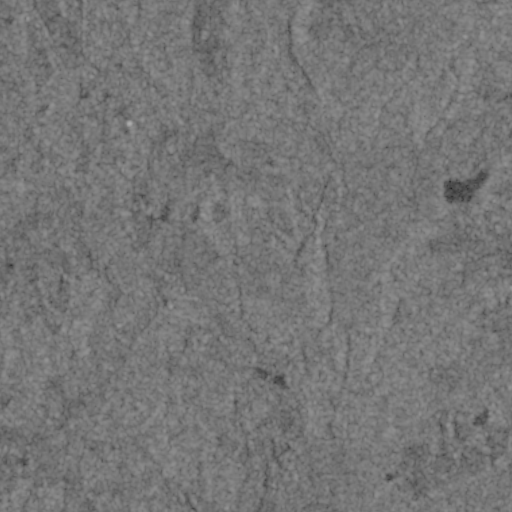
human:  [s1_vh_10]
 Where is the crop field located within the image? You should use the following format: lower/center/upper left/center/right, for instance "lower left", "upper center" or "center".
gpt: The crop field is located in the center right of the image.
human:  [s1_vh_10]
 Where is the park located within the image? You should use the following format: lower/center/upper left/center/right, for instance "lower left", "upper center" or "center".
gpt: The park is located in the center right of the image.
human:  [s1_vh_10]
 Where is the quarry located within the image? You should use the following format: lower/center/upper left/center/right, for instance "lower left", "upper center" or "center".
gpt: There is no quarry in the image.

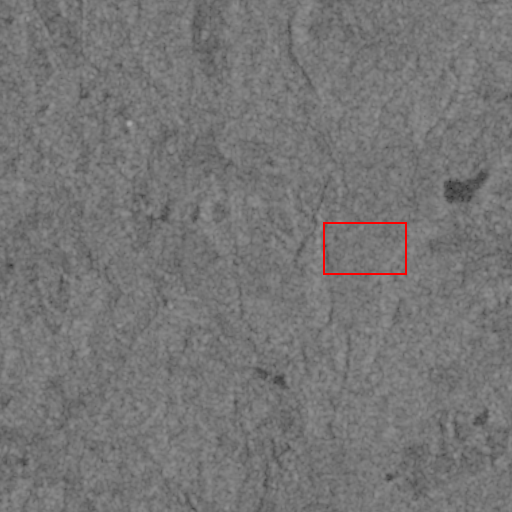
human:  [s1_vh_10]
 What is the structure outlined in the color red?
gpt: The structure outlined in red is a crop field.
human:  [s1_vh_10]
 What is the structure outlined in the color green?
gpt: There is no green outline.